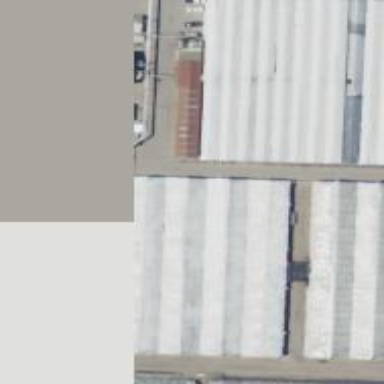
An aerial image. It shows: Greenhouse.